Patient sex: M
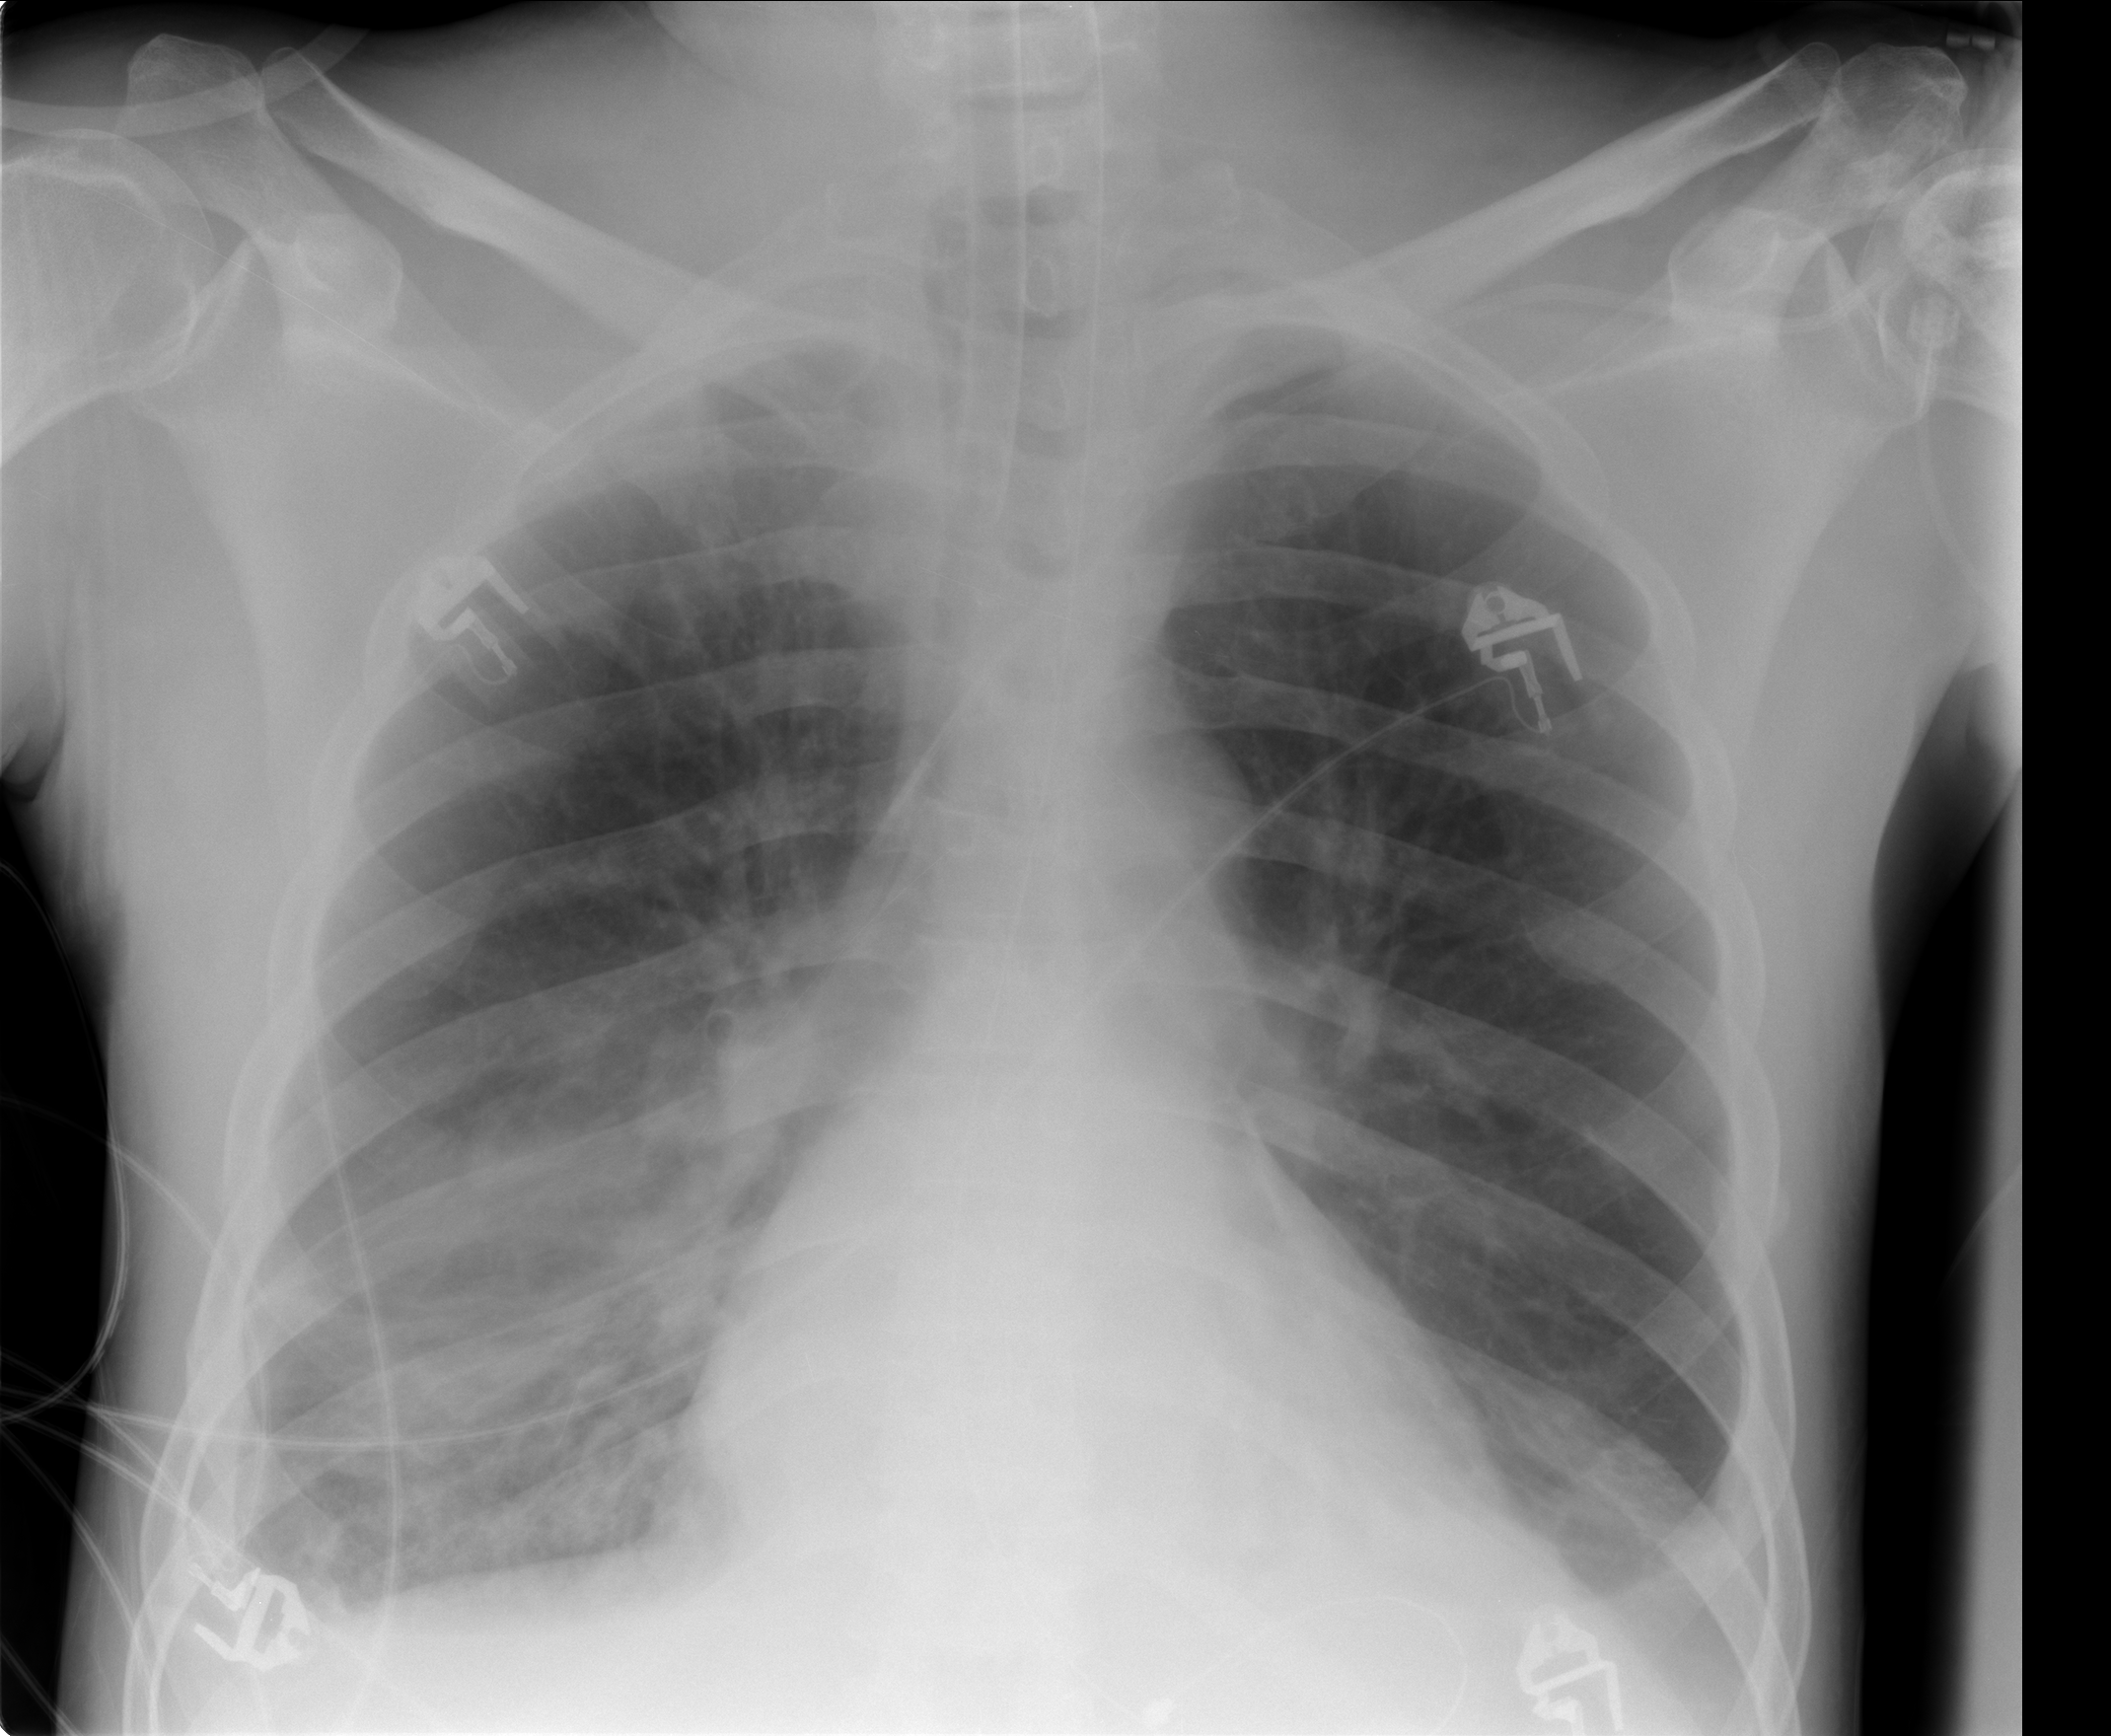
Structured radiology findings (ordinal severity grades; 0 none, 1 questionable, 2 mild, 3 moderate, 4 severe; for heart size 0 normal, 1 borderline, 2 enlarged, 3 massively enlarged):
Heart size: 0
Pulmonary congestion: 2
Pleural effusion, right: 2
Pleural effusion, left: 2
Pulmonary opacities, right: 3
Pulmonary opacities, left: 0
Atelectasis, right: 3
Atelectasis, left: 2